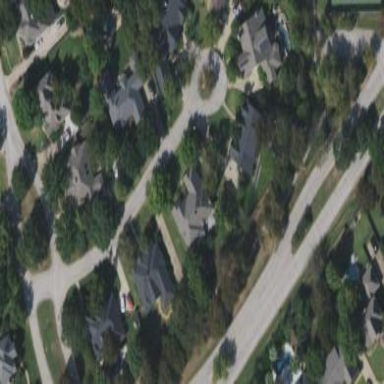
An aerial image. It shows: Residential area within neighborhood.